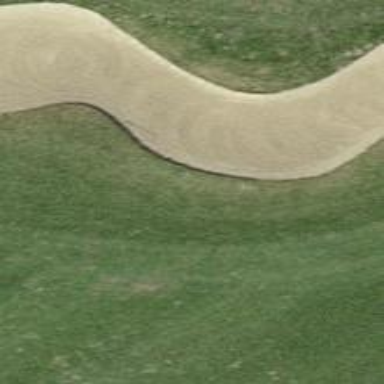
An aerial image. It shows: Sand bunker on golf course.